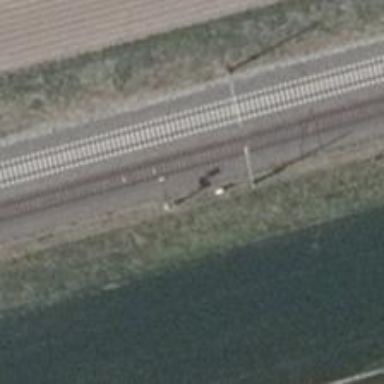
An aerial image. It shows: Milestone along the railway track with catenary mast.